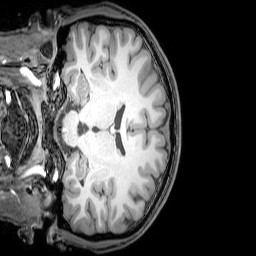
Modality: T1w
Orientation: coronal
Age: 22
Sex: male
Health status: healthy
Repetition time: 0.081 s
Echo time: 0.037 s